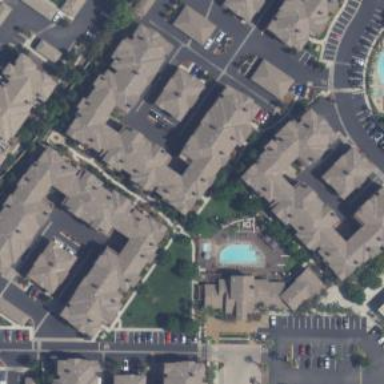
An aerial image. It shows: Swimming pool located in leisure land.